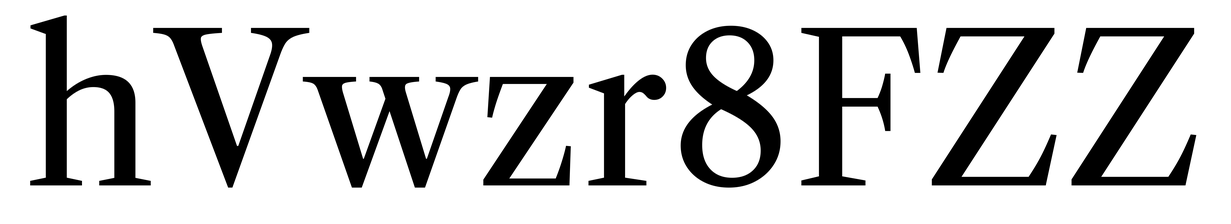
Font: LibreCaslonText_Regular